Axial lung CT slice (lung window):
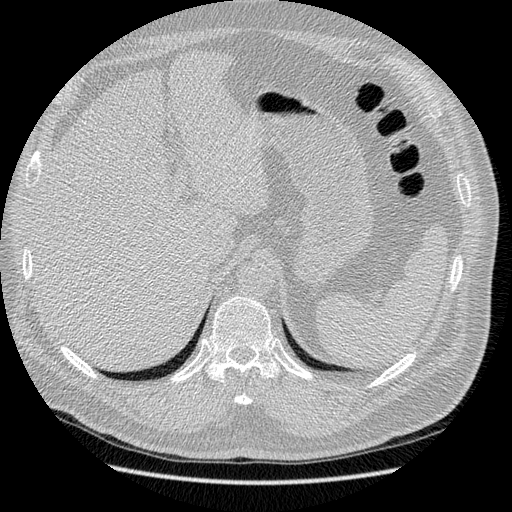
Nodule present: no